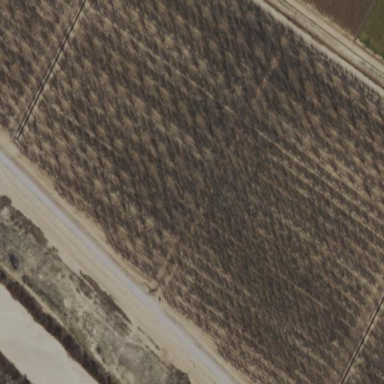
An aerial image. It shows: Orchard.